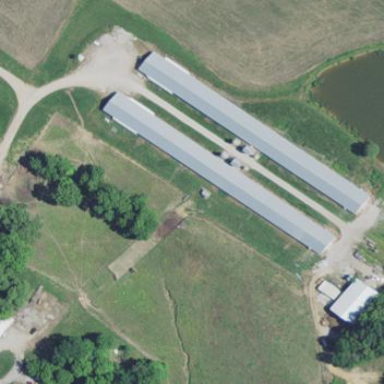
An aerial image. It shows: Farm auxiliary building.